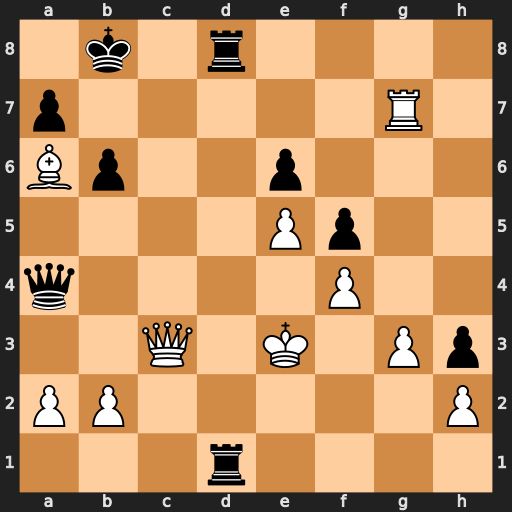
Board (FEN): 1k1r4/p5R1/Bp2p3/4Pp2/q4P2/2Q1K1Pp/PP5P/3r4
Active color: w
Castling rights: -
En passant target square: -
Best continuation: Qc7+ Ka8 Qxa7#